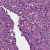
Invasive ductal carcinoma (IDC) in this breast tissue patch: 1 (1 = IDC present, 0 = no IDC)